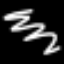
Label: squiggle